Question: I try to create a matlab file that can run a simulink model.
But has problem with send data from MATLAB into the simulink model.
In the model I has 'Import Block' that I want send my in stream of data from matlab.
My Current code of matlab is.
'''
function result = CallSimulinkModel(modelName, timeStep, inputMatix, key)
if(timeStep<=0)
error('MATLAB:CallSimulinkModel','Timestep is lower or equal with 0');
end
endTime = max(size(inputMatix))*timeStep;
result = SubCallSimulinkModel(modelName, 0:timeStep:endTime, inputMatix, key);
%OutVector.const = inConst;
end
function [result,constants] = SubCallSimulinkModel(var_model,time_var,inputMatix, K)
var_setting = simset(...
'SrcWorkspace','current'...
);
% How to feed the sim model with the data from input matrix as Inport
% 1, Inport 2, ...?
[~,~,result] = sim(var_model, time_var, var_setting);
constants = K;
end
'''
And the model is
I has no problem with get the result from the simulink or set the constants K.in1
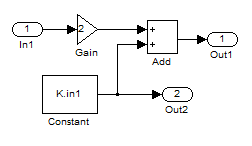
Answer: Found a working solution.
'''
% For MATLAB R2012a
function [result,time] = RunSimulinkModel(modelName, timeStep, inputMatix, key)
if(timeStep<=0)
error('MATLAB:RunSimulinkModel','Timestep is lower or equal with 0');
end
endTime = max(size(inputMatix))*timeStep-timeStep;
%CCC = [time_var;D]'
% Is a 2 or more column that the first column is a time vector that
% hold all time and the other columns hold the data.
dataMatrix = [0:timeStep:endTime;inputMatix]';
[result,time] = RunSimulinkModelSub(modelName, timeStep,dataMatrix,key);
end
function [result,time] = RunSimulinkModelSub(var_model,var_steptime, D,K) %#ok<INUSD>
var_setting = struct(...
'SrcWorkspace','current',...
'SaveTime','on','TimeSaveName','tout', ...
'SaveOutput','on','OutputSaveName','yout', ...
'LoadExternalInput', 'on', 'ExternalInput', 'D',...
'FixedStep', 'var_steptime' ...
);
var_row_result = sim(var_model, var_setting);
result = var_row_result.get('yout');
time = var_row_result.get('tout');
end
'''
The ''LoadExternalInput', 'on', 'ExternalInput', 'D',...' will tell the model to use
data from 'D' as time-vector and data-vector.